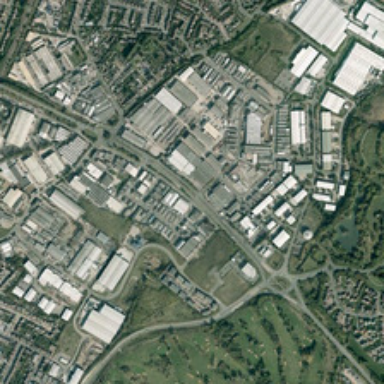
Many roads around the factory .